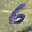
Label: 6